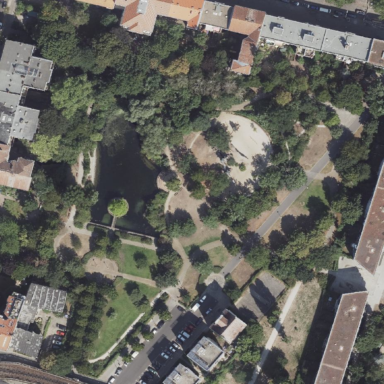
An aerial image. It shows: Lovely park for leisure and relaxation.